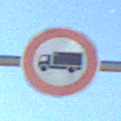
Verkehrszeichen: VerbotFuerKraftfahrzeugeUeberDreiKommaFuenfTonnen
Umgebung: Outdoor, Nature
Tageszeit: Night
Wetter: PartlyCloudy
Licht: Natural
Jahreszeit: NotSpecified
Kontrast: HighContrast